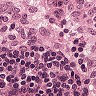
Metastatic tissue present: no